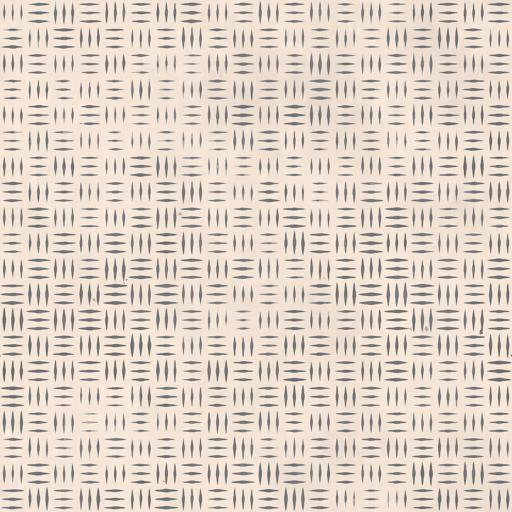
Tags: diamond plate floor industrial metal tread white